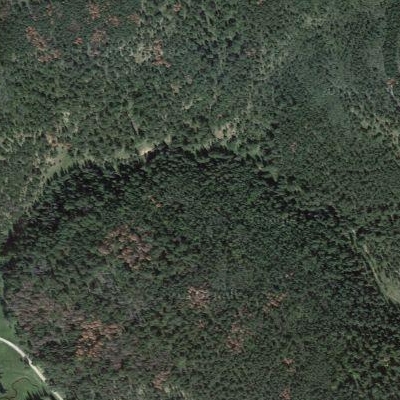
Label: Forest